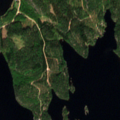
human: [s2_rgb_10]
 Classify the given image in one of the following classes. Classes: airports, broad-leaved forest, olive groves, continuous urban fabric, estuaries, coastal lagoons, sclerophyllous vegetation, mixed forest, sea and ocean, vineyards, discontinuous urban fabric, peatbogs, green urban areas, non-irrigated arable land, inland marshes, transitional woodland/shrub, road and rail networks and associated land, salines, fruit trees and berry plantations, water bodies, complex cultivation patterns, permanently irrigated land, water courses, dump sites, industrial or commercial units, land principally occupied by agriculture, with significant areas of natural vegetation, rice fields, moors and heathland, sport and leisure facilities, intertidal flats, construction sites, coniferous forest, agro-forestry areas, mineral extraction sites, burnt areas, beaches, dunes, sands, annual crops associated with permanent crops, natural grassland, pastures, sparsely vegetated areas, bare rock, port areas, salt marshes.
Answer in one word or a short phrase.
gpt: coniferous forest, mixed forest, water bodies